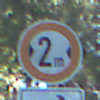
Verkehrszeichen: TatsaechlicheBreite2
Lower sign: RichtungsangabeDurchPfeile5
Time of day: MorningAfternoon
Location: Outdoor (Nature)
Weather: Clear
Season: NotSpecified
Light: Natural